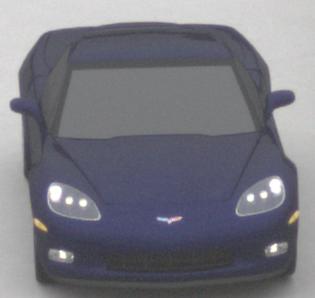
Make: Chevrolet
Model: Corvette Coupé
Detailed model: Corvette (C6) Coupé
Model produced from: 2005/02
Model produced until: 2008/03
Doors: 3
Color: blue
Road condition: dry road
Daytime: midday
Contrast: low contrast